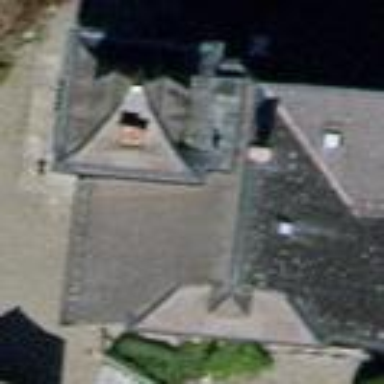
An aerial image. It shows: Gabled roofed house.